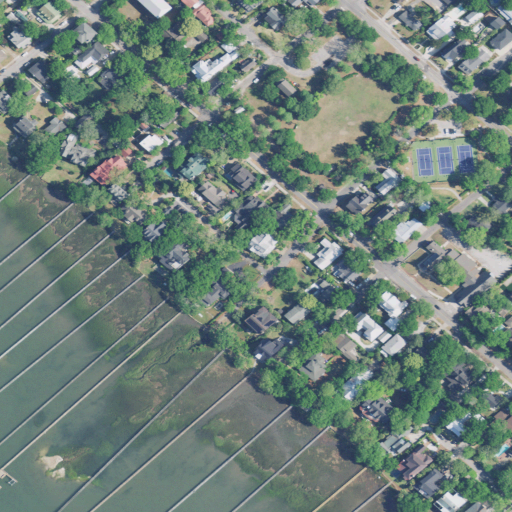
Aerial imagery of cape in South Carolina named Old Womans Point containing low intensity development, open development, open water, herbaceous wetlands, medium intensity development, and evergreen forest